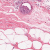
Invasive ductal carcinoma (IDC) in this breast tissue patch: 0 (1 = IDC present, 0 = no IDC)